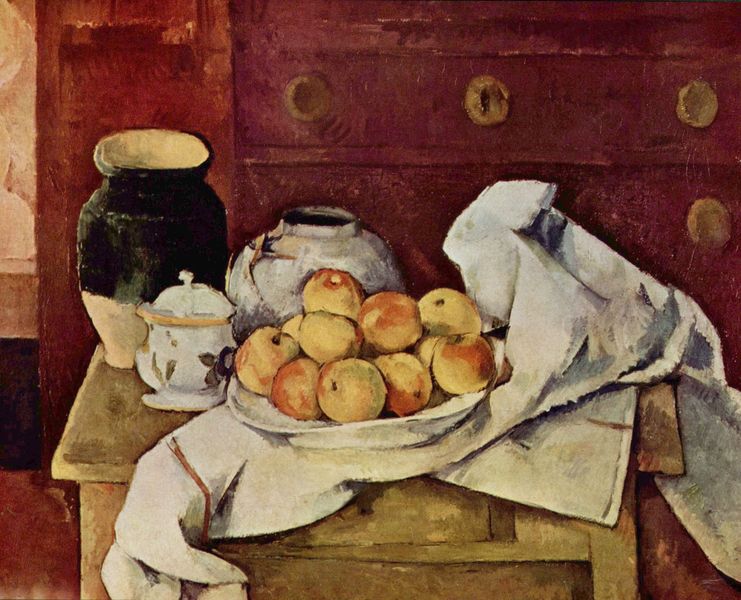
Titel: Stilleben
Künstler: Paul Cézanne
Standort: New York (New York)
Institution: Collection M. Wertheim
Schlagwörter: gemälde, schatten, weiß, cezanne, gelb, grün, impressionismus, ocker, blumen, braun, hintergrund, holz, licht, orange, raum, schwarz, tisch, zimmer, ölbild, blüte, blüten, obst, rot, schloss, tuch, beige, expressionismus, fächer, wand, falten, schale, schüssel, teller, tischdecke, tischtuch, öl, natur, gold, tücher, decke, kontrast, rund, frucht, früchte, henkel, kanne, keramik, krug, stilleben, stillleben, vase, apfel, topf, äpfel, kommode, ruhe, schrank, blumenvase, perspektive, moderne, creme, farben, modern, violett, hocker, impressionistisch, jaune, streifen, schublade, vasen, stil, bauch, faltenwurf, platte, knöpfe, kante, tischkante, griff, masserung, holztisch, truhe, arrangement, cruche, nature morte, dose, gefäss, porzellan, münchen, draufsicht, paul, tischbeine, geschirr, blanc, noir, tischplatte, gefässe, griffe, schubladen, knauf, anrichte, krüge, obstschale, pfirsich, rouge, paul cézanne, teekanne, beschlag, pfirsiche, vertiko, assiette, optisch, optische, täuschung, verschiebung, nature, stumpf, peinture, erdtöne, schlüsselloch, objekte, bauchig, neue pinakothek, öffnungen, geborgenheit, umgebungsfarben, künstlich, zucker, fruit, pomme, zuckerdose, table, pot, obstteller, drap, recipient, pastel, draps, braung, serrure, cuisine, mort, tissu, moche, meuble, fruits, zusammenstellung, gauguin, pommes, schrak, torchon, morte, post impressionnisme, peches, nappe, commode, naturmort, coupelles, obdt, planeite, porzellandose, pre cubiste, schliße, äpfek, obststillleben, wie cezanne, tiroir, vases, knaufs, armoires, sucrier, tirroirs, tirroir, zuckertopf, chiffon, serviette, van ghogh, deaps, pots, abricots, armoire, apfeln, zuckierdose